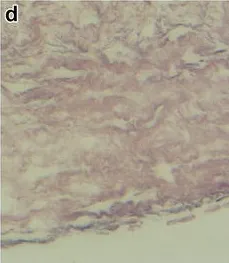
Histological images of a membranous wall of varix-like venous sac. The upper image was in a low power field (a Hematoxylin and eosin staining, x150), and the lower images were in high power fields (b Hematoxylin and eosin staining; c CD31 staining; d silver staining, x400). The membrane mainly consisted of a thick layer of fibrous tissues. Silver staining of the membrane was negative, indicating the absence of elastic laminae (d).
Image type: pathology (h&e)